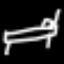
Label: bed